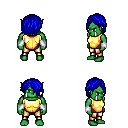
a pixel art fantasy rpg character, male body template, orc, green skin, gold chest armor, gold greaves, blue bangs hairstyle, white cloth bracers, four views (front, back, left, right), 2x2 character sprite sheet, small pixel art, hard edges, no anti-aliasing